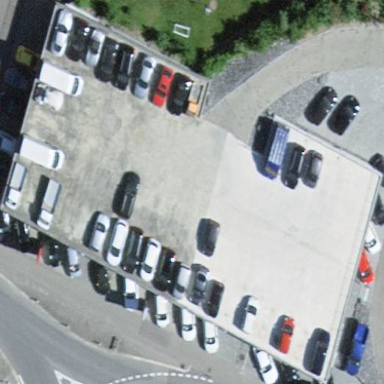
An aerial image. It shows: Car shop building.